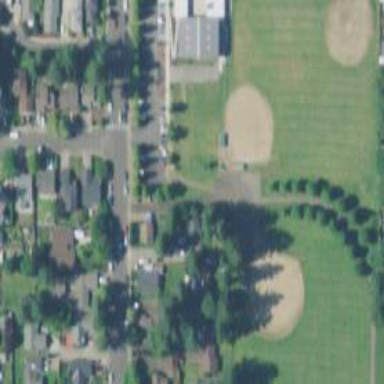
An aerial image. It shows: Baseball pitch for leisure land activities.